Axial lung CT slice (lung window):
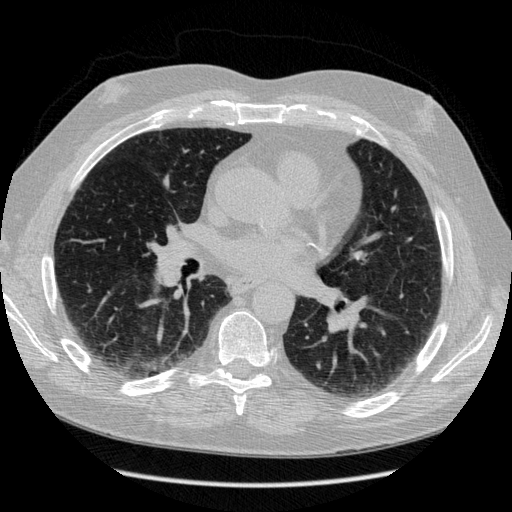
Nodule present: no